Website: crate-barrel
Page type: billing-address
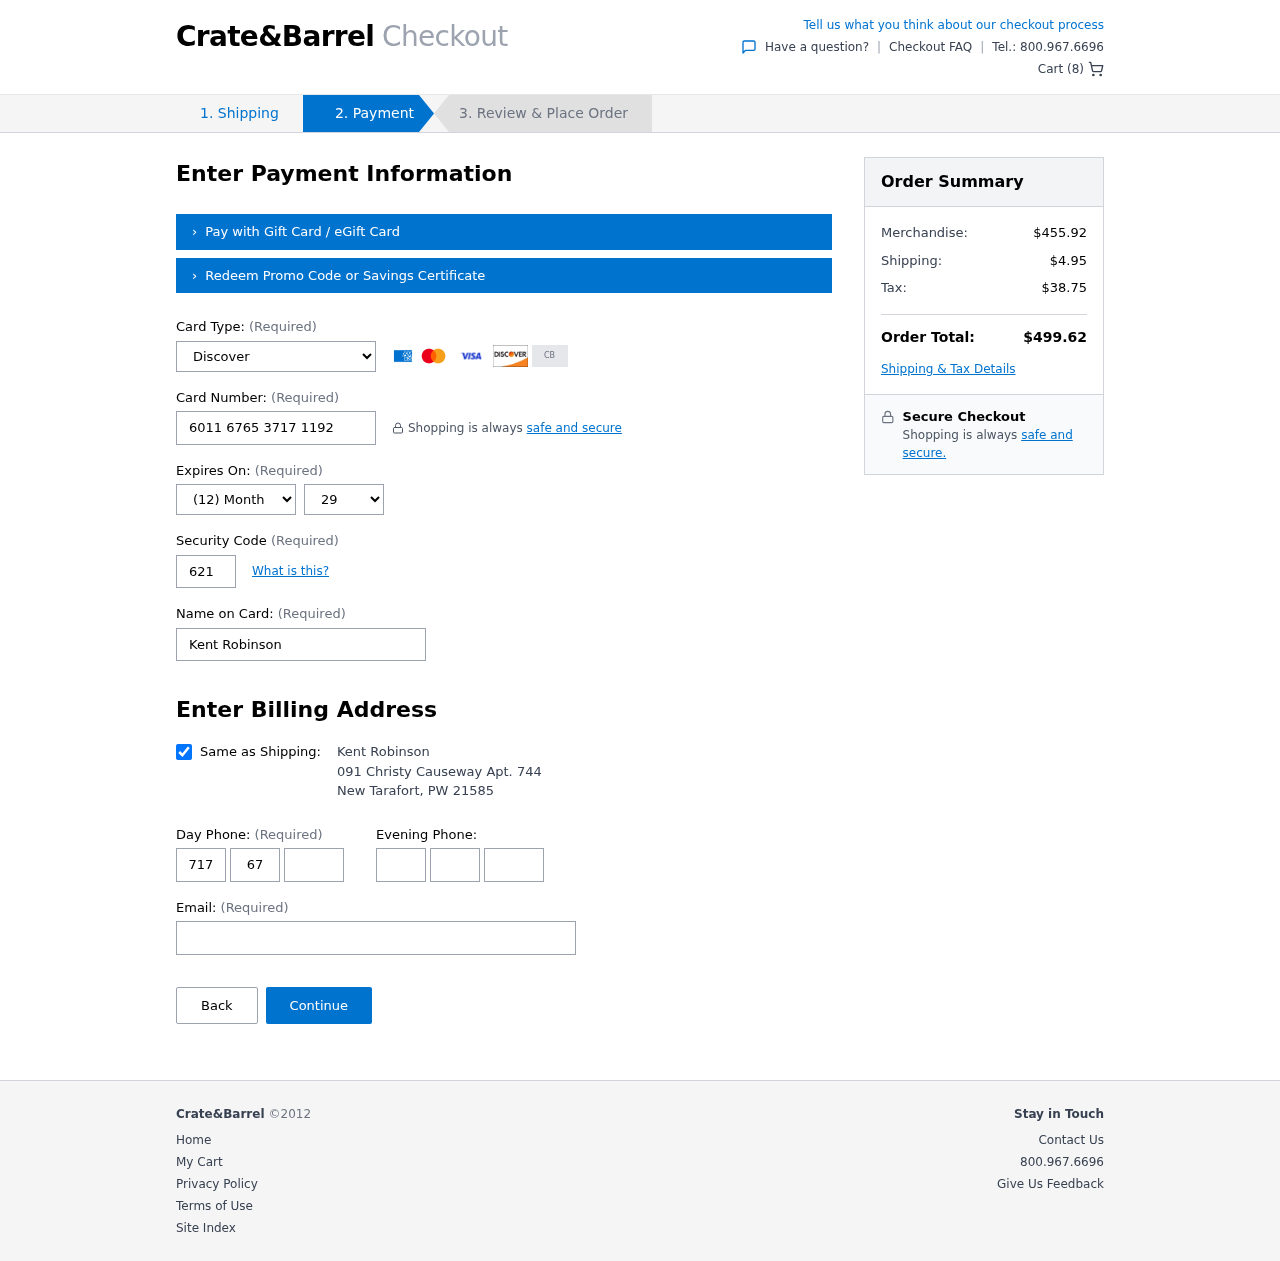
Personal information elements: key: PII_CARD_CVV
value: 621
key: PII_CARD_EXPIRY_MONTH
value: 12
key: PII_CARD_EXPIRY_YEAR
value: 29
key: PII_CARD_NUMBER
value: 6011 6765 3717 1192
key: PII_CARD_TYPE
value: Discover
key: PII_CITY
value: New Tarafort
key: PII_EMAIL
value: krobinson@gmail.com
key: PII_FULLNAME
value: Kent Robinson
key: PII_PHONE_AREA
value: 717
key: PII_PHONE_PREFIX
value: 673
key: PII_PHONE_SUFFIX
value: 3952
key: PII_POSTCODE
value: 21585
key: PII_STATE_ABBR
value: PW
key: PII_STREET
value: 091 Christy Causeway Apt. 744
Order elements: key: ORDER_NUM_ITEMS
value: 8
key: ORDER_SUBTOTAL
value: $455.92
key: ORDER_SHIPPING_COST
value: $4.95
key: ORDER_TAX
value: $38.75
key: ORDER_TOTAL
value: $499.62